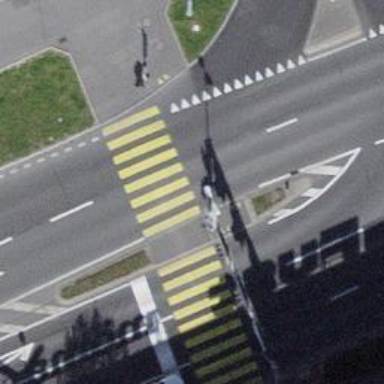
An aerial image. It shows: Kerb serving as barrier.